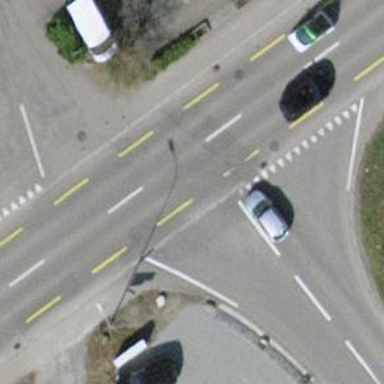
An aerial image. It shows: Unmarked crossing on footway.